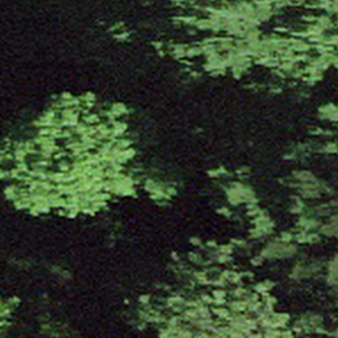
Label: other